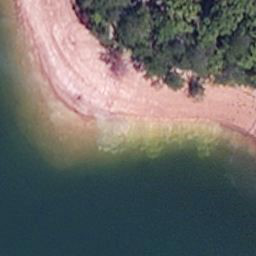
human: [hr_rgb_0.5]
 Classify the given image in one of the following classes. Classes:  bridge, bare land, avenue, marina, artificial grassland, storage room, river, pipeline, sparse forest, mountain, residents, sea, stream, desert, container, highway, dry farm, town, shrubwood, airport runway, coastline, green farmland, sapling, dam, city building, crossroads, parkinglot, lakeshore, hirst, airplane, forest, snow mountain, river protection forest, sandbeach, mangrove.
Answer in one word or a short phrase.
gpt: lakeshore